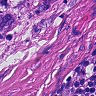
Metastatic tissue present: yes